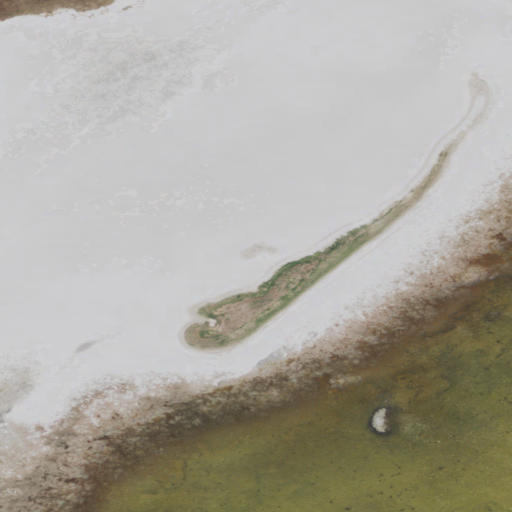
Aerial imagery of island in Montana named Long Island containing barren land, open water, grassland, and pasture